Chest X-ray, PA view. Patient: 52 years old, sex F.
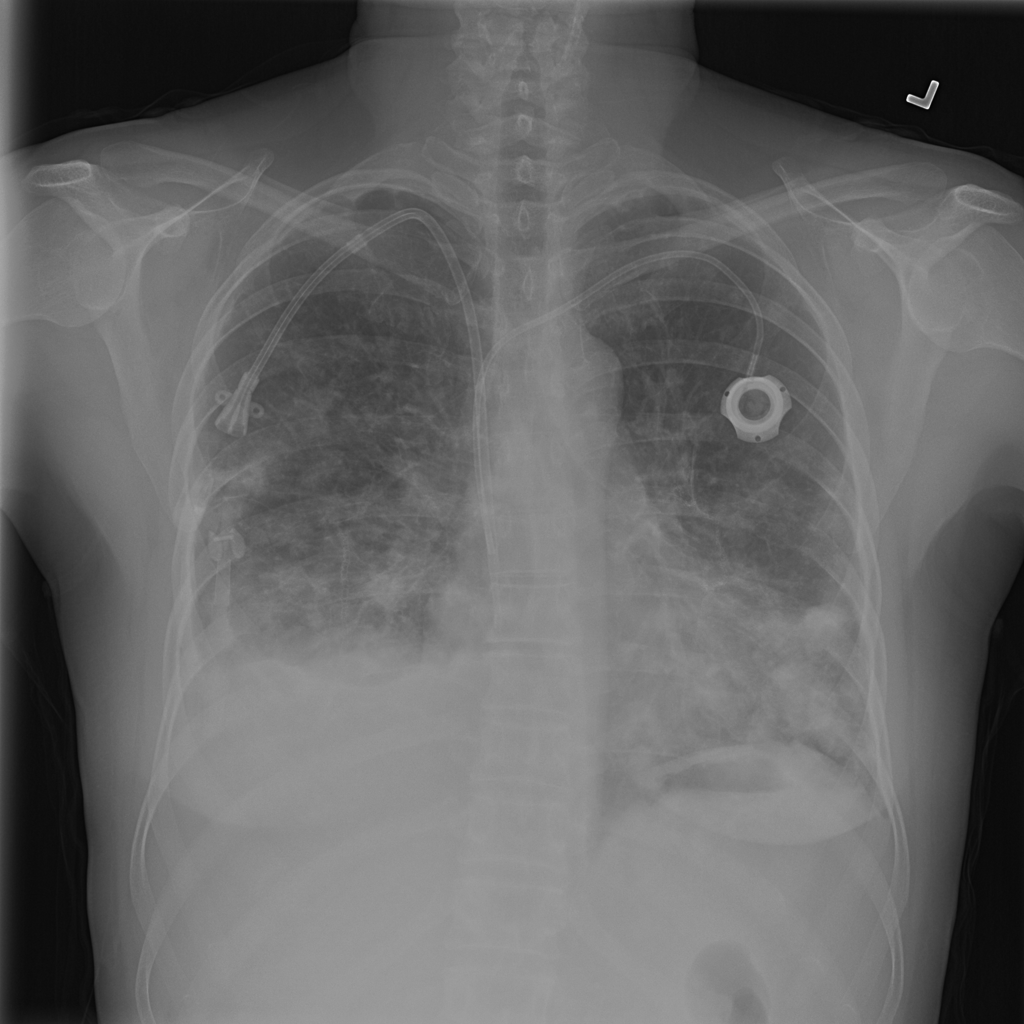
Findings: Effusion, Nodule, Pleural_Thickening